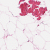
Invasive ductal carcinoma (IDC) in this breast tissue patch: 0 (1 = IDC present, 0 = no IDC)